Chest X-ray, PA view. Patient: 23 years old, sex M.
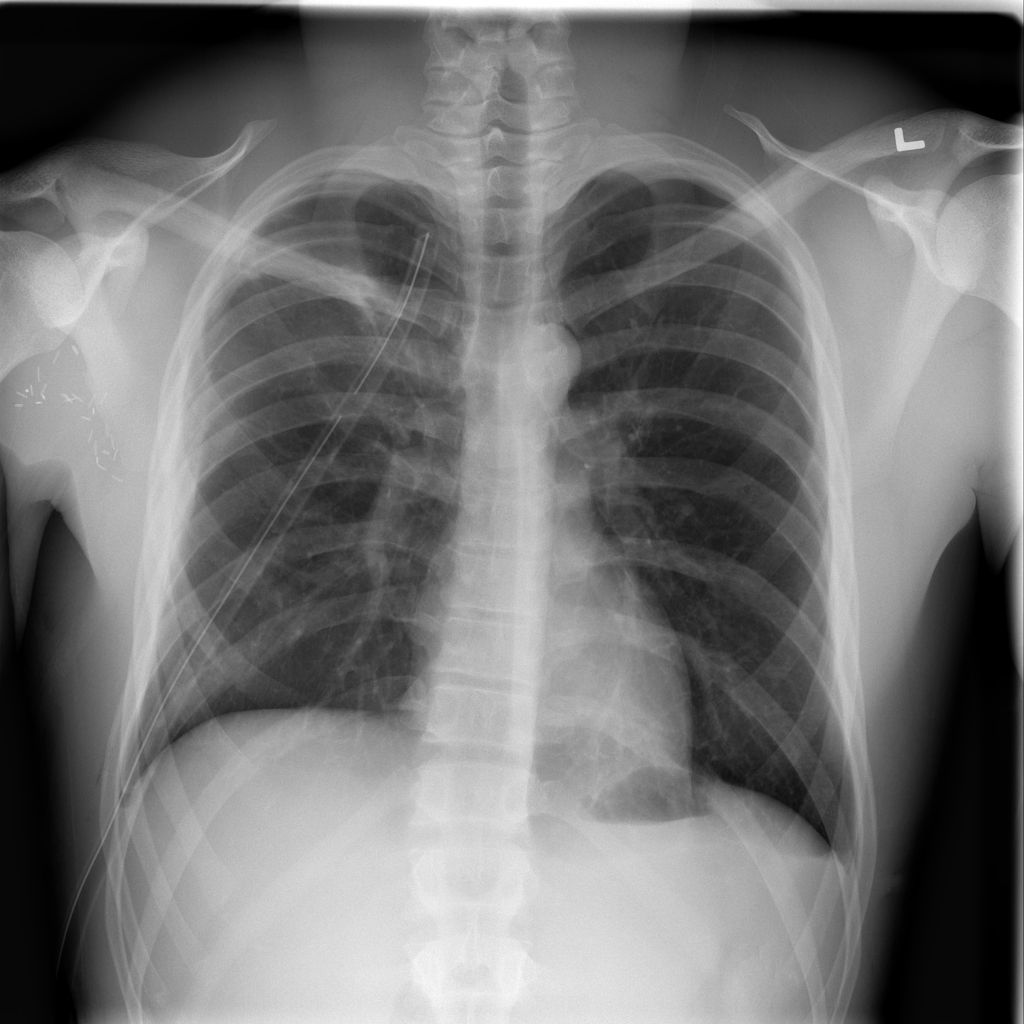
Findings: Pleural_Thickening